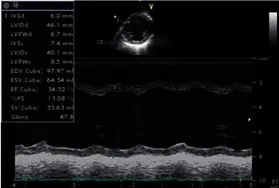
Echocardiographic findings. At the age of 23 months, 2D echocardiography disclosed an enlarged left ventricle.
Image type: radiology (ultrasound)